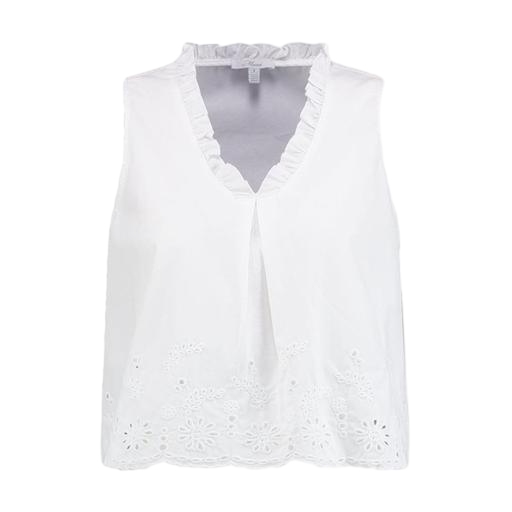
white sleeveless eyelet top, white victoria sleeveless eyelet blouse, white sleeveless shirt, white background